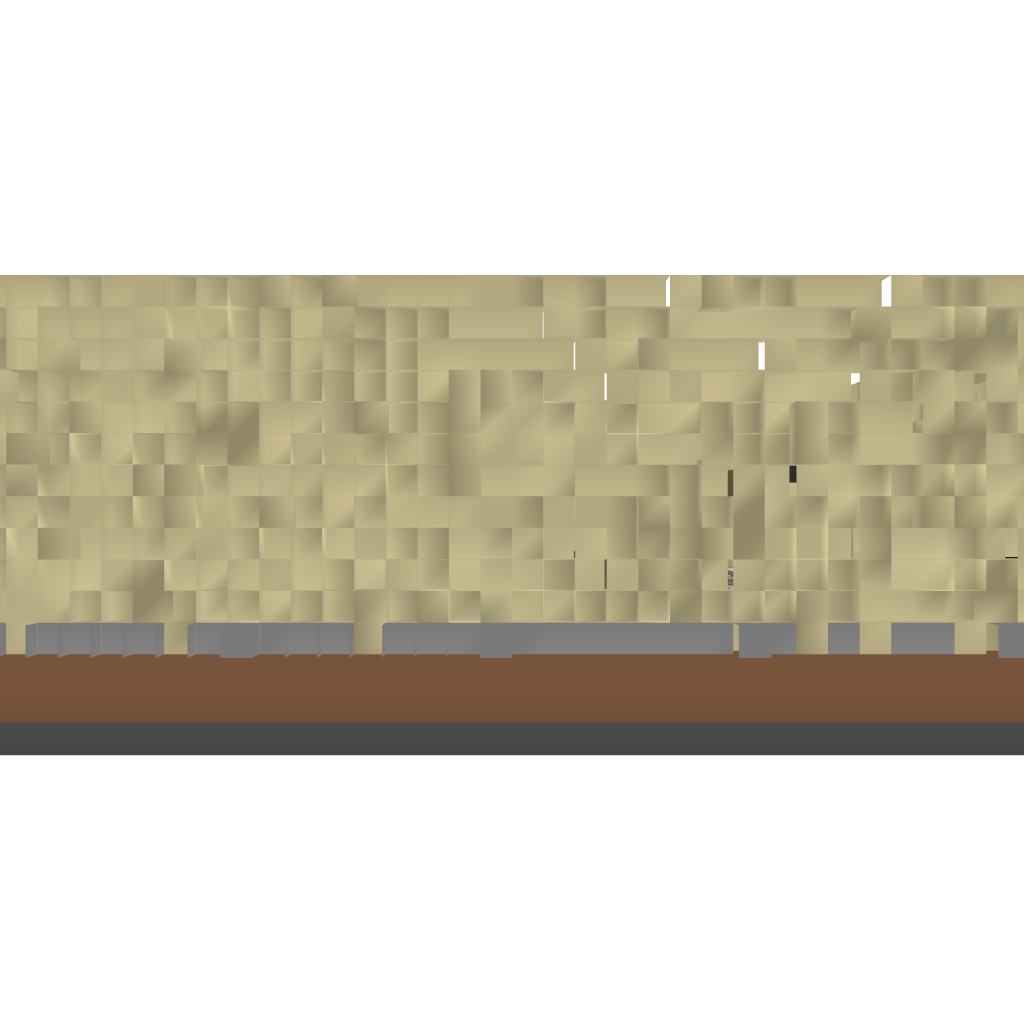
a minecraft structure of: SandArena v1